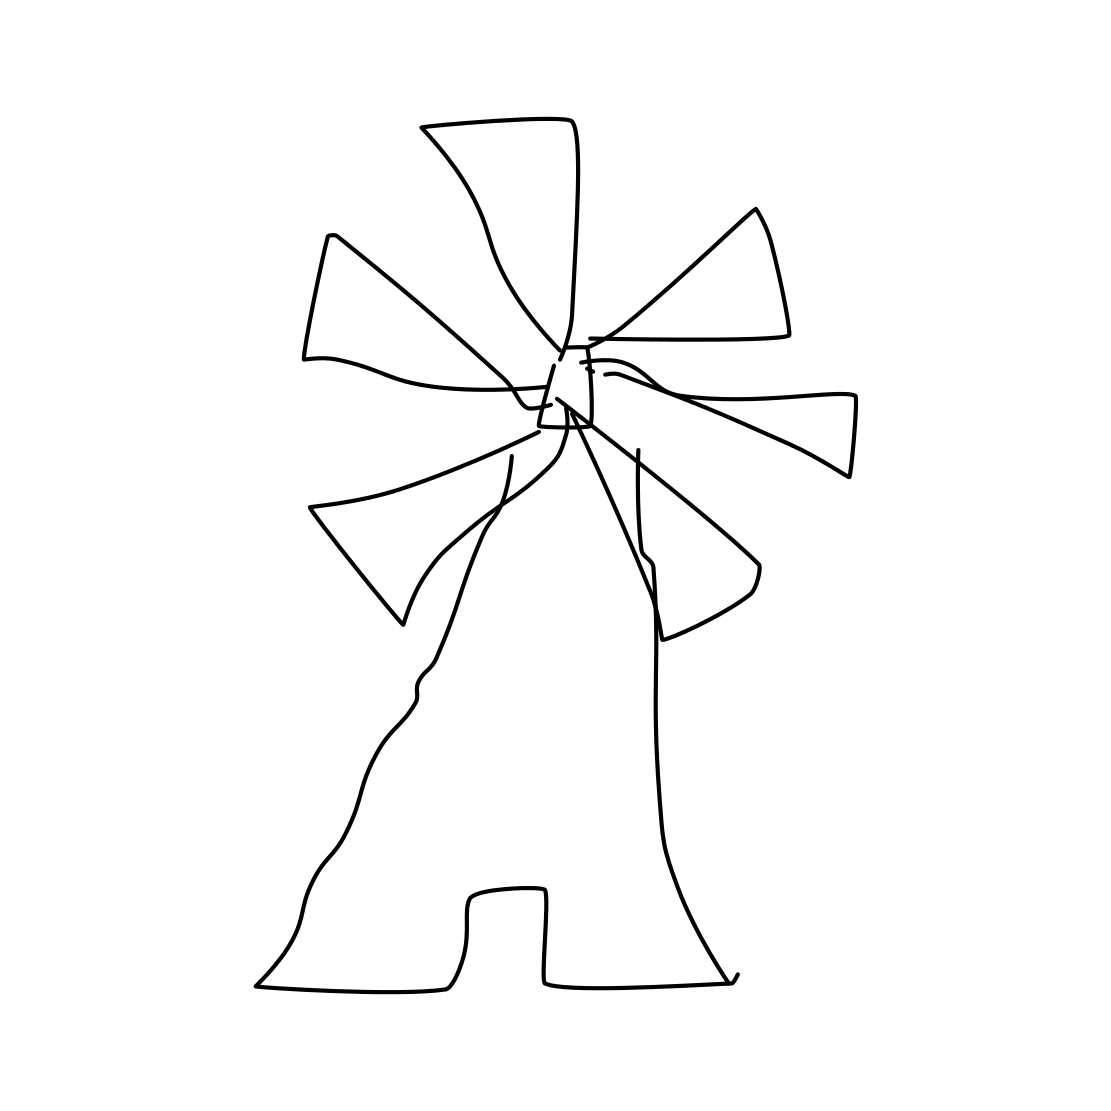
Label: windmill